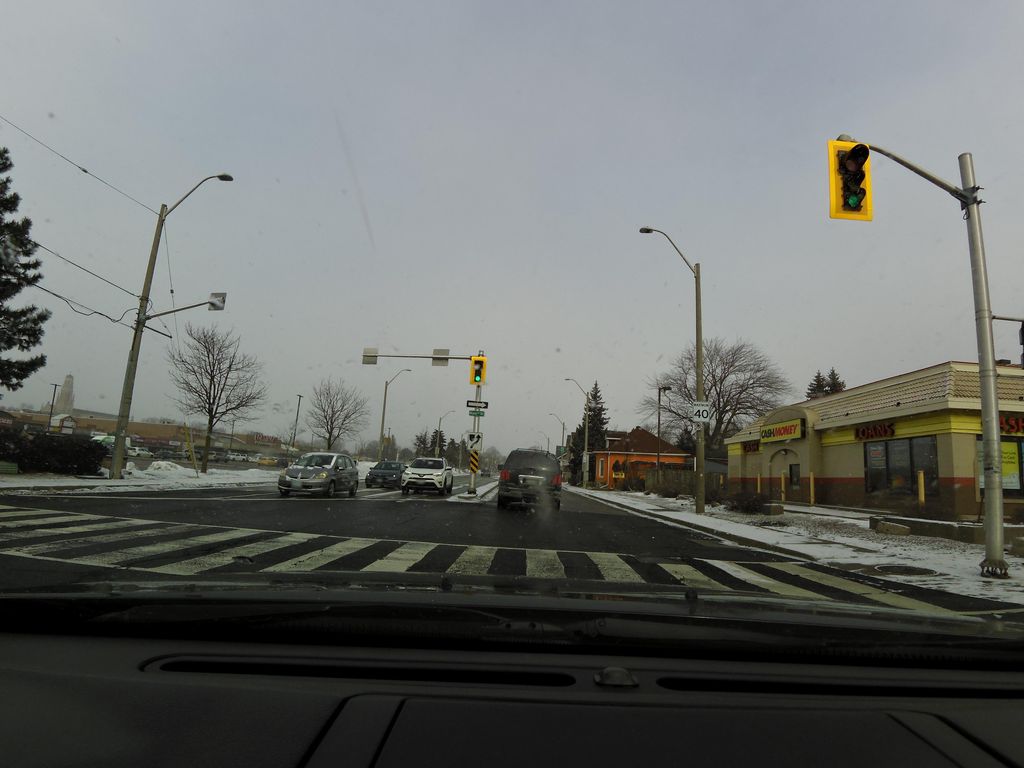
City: hamilton